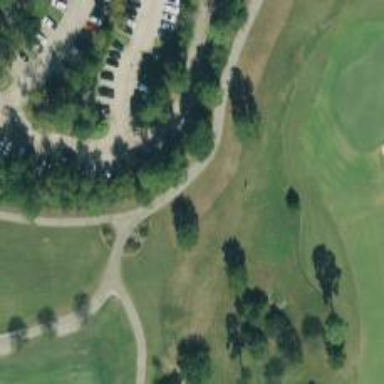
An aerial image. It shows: Pathway for golfing.